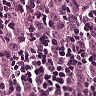
Metastatic tissue present: yes